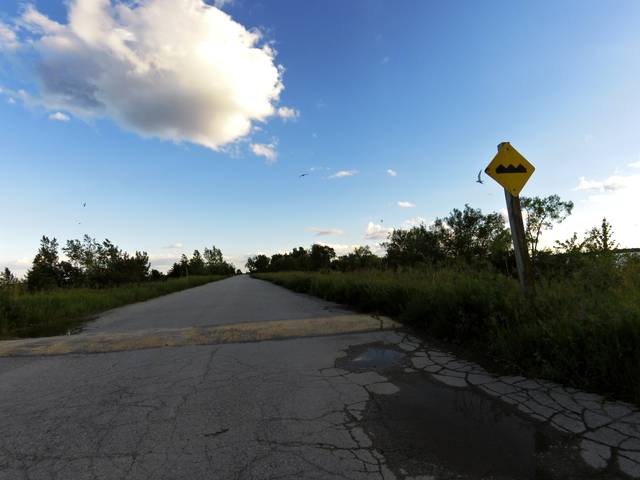
Region: Canada
Coordinates: 43.638, -79.323